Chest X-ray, PA view. Patient: 58 years old, sex F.
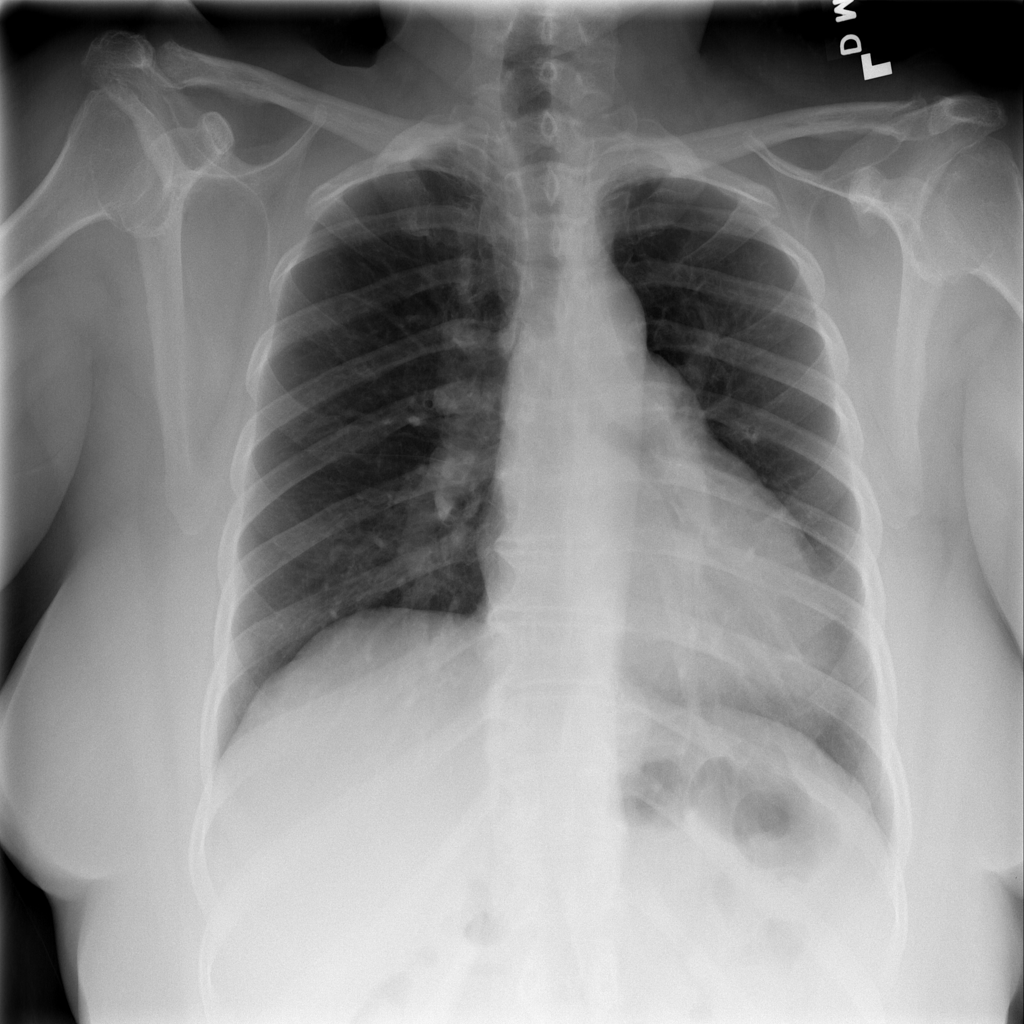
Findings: No Finding